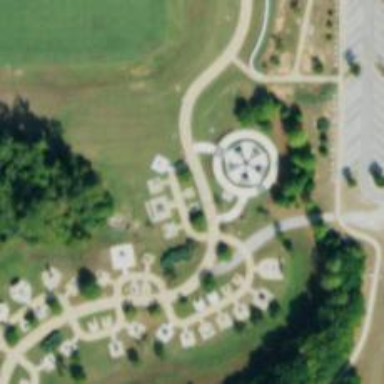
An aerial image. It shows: Memorial site with historic significance.